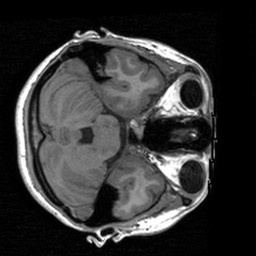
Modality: T1w
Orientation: axial
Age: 21
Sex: female
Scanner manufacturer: siemens
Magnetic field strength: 3 T
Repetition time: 1.9 s
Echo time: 0.00226 s